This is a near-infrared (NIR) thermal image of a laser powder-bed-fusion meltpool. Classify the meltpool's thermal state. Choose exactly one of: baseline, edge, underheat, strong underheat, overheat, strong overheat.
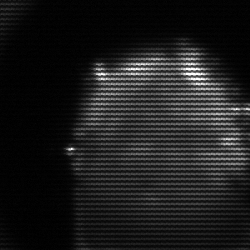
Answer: baseline